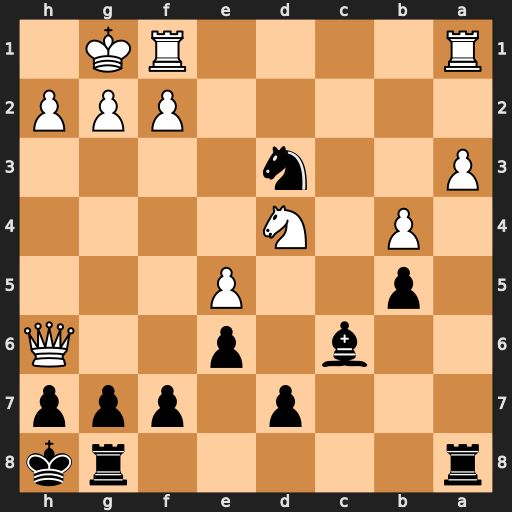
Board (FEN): r5rk/3p1ppp/2b1p2Q/1p2P3/1P1N4/P2n4/5PPP/R4RK1
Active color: b
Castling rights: -
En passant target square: -
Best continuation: gxh6 Nxc6 dxc6